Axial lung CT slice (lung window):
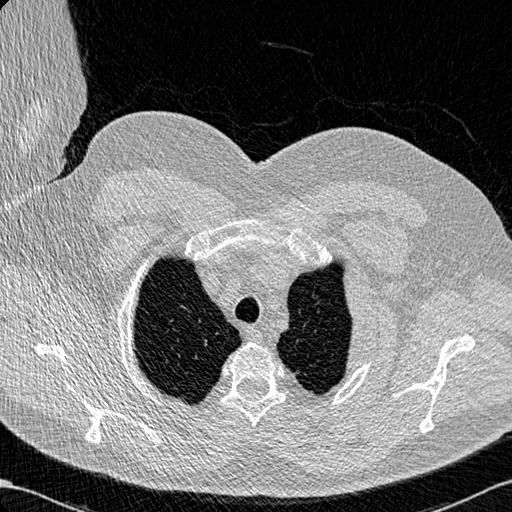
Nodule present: no